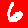
Digit: 6